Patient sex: M
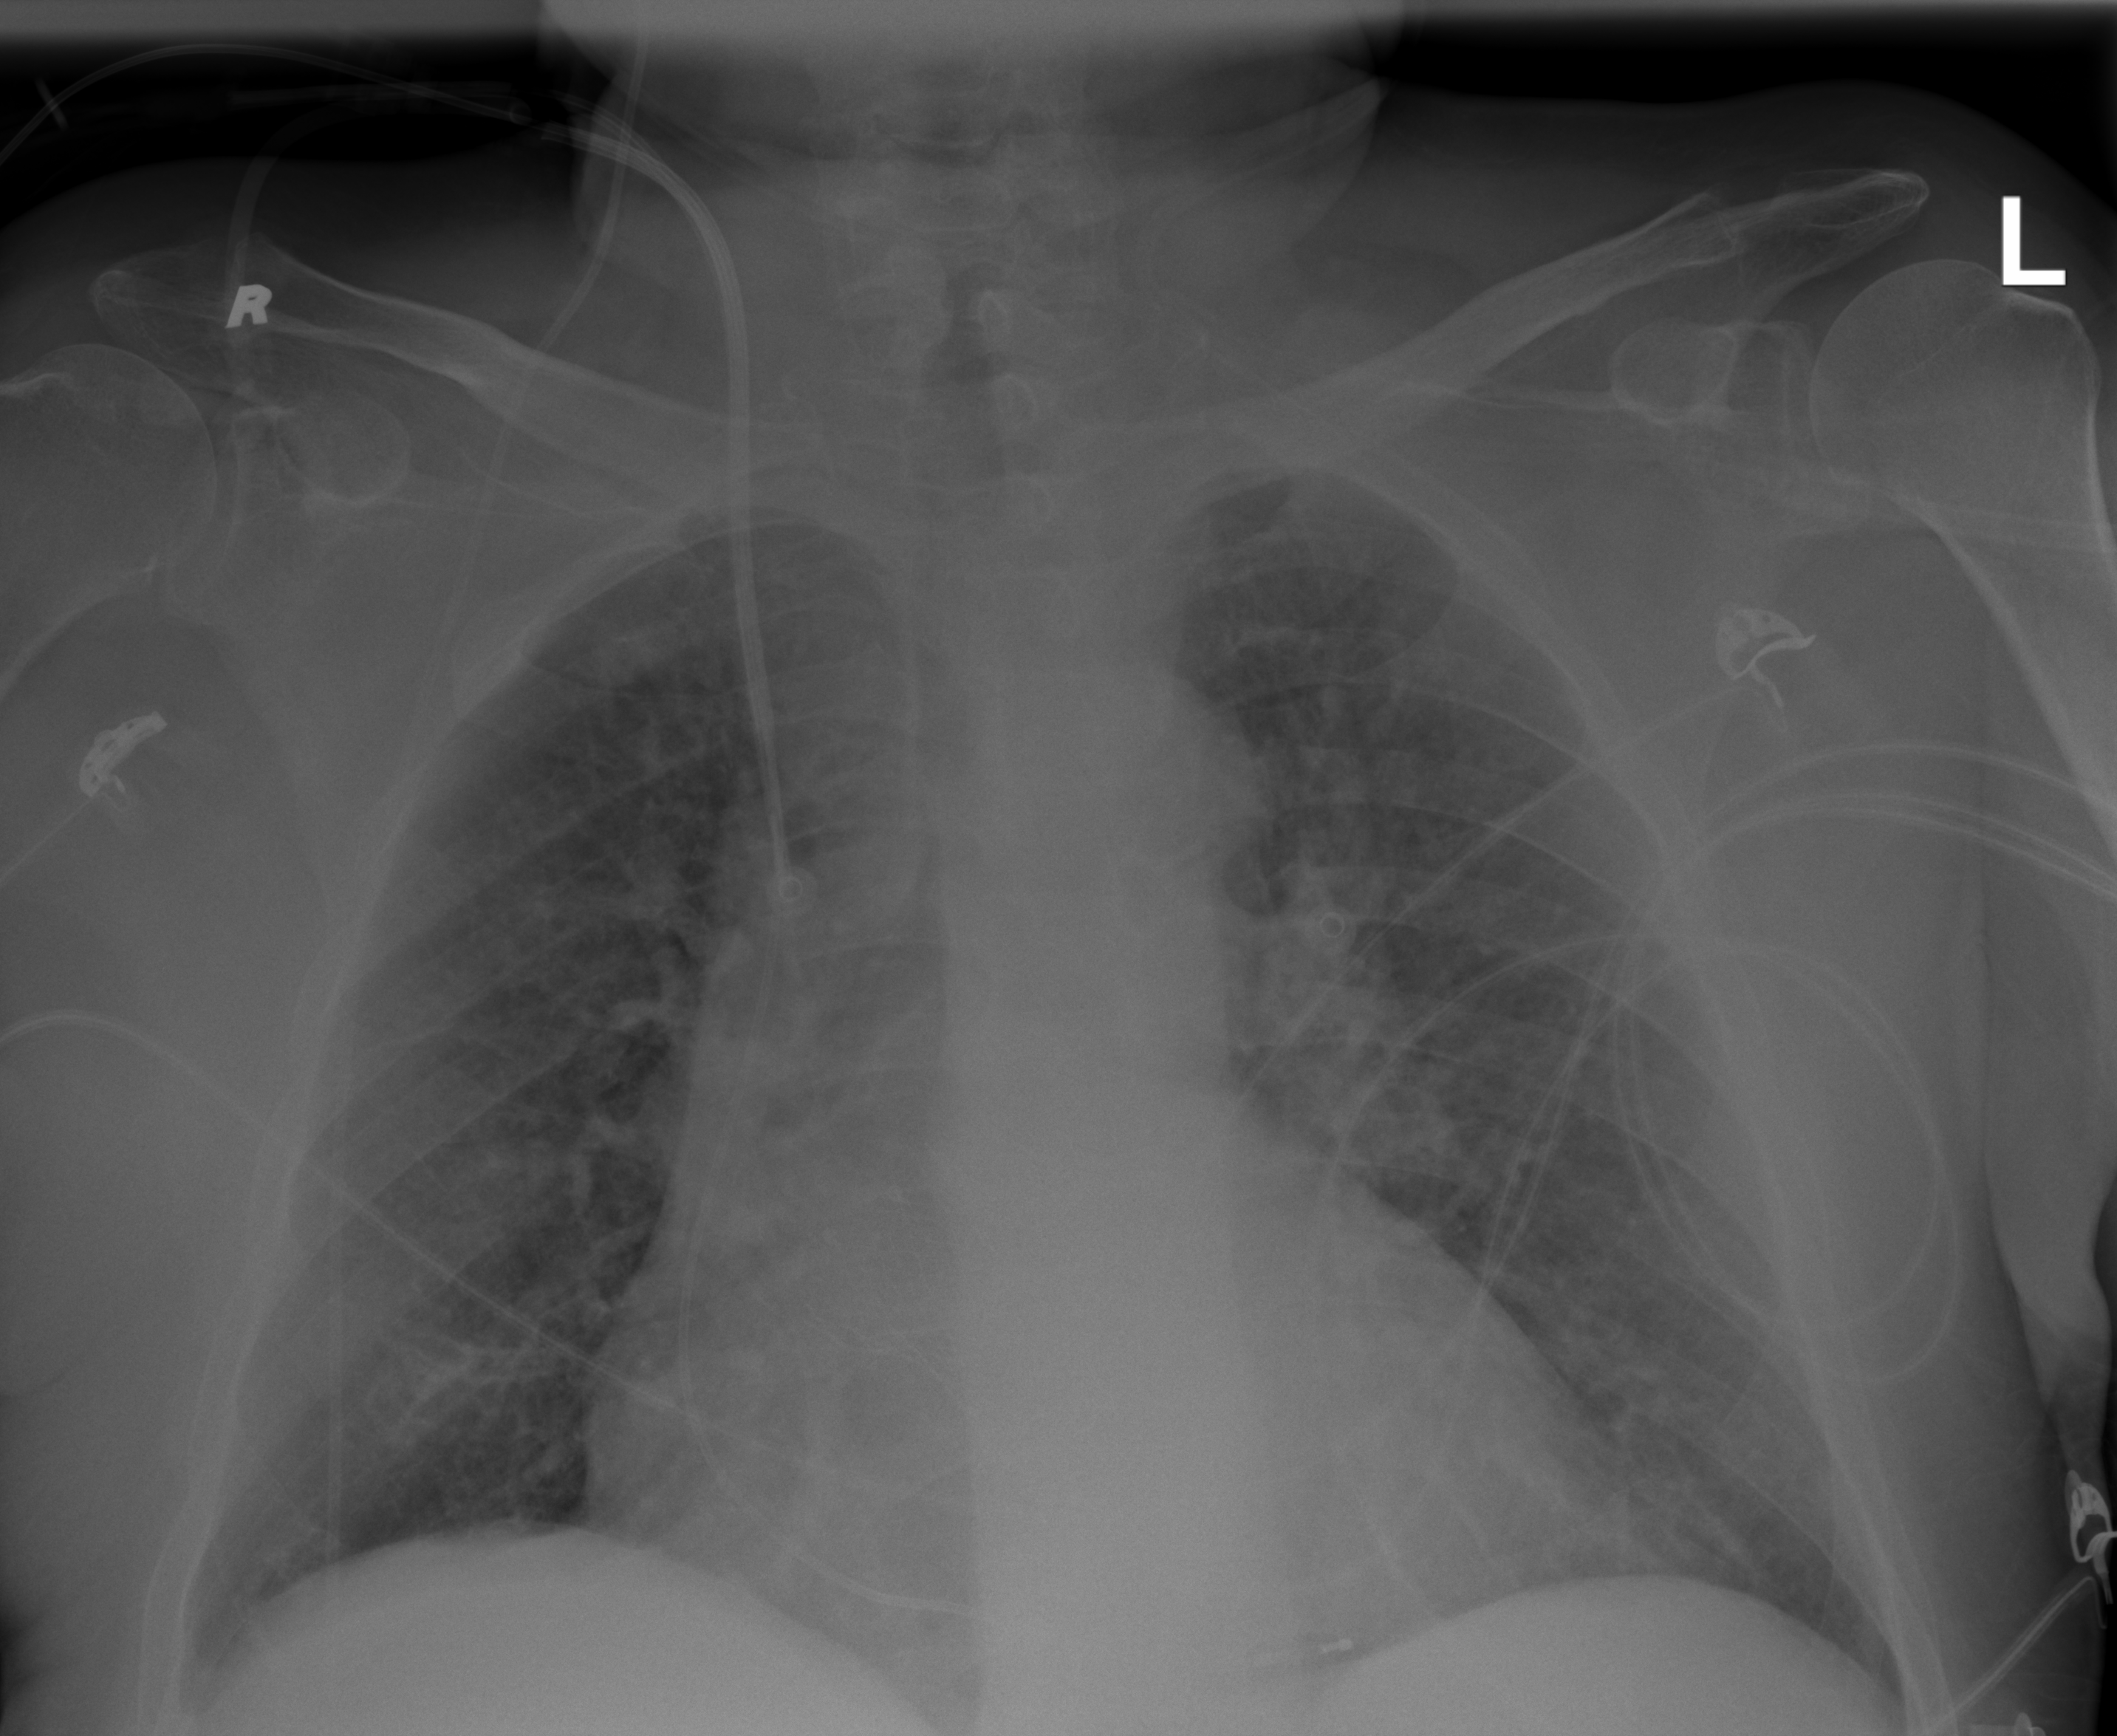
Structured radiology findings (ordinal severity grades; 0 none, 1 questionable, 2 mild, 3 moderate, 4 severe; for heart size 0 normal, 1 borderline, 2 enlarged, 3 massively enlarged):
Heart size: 2
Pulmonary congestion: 2
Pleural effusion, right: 0
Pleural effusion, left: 0
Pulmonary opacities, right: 2
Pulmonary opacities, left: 2
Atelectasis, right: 0
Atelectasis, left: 0